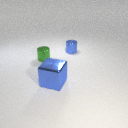
small green metal cylinder in front of small blue metal cylinder